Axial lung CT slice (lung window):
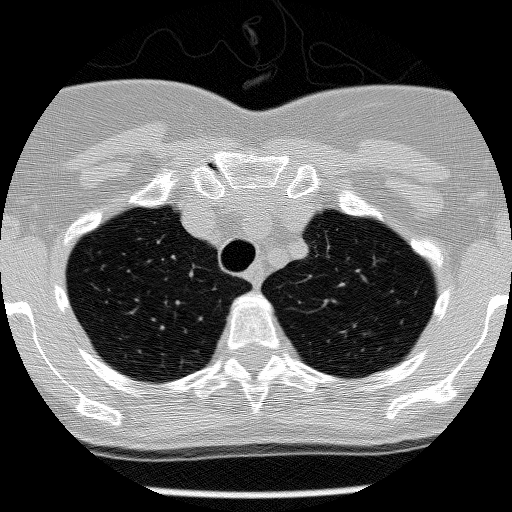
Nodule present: no